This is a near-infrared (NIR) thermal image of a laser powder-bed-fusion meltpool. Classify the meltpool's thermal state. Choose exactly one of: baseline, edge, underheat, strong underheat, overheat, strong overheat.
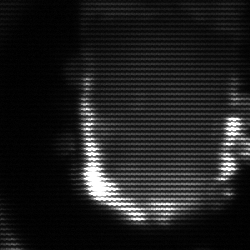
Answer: baseline